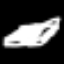
Label: octagon